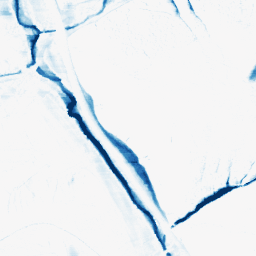
Category: morphological
Decomposition family: morphological_ellipse
Decomposition parameters: operation: closing
width: 5
height: 20
Upsampling method: bicubic
Upsampling parameters: scale: 8
Upsampling scale: 8